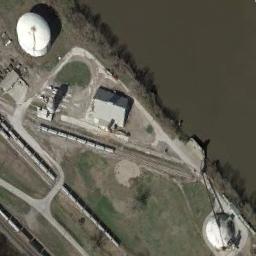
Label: storage_tank